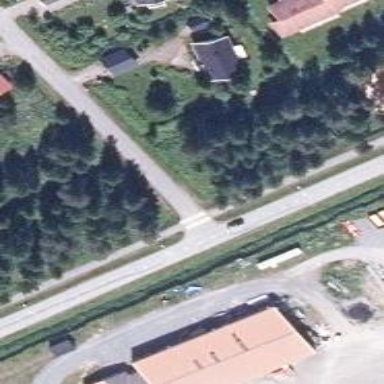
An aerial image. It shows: Asphalt cycleway.